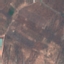
Land use / land cover: PermanentCrop